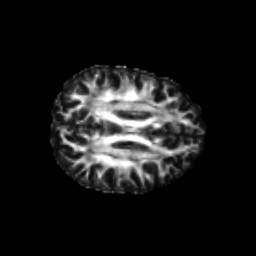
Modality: FA
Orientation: axial
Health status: healthy
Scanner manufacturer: philips
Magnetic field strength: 3 T
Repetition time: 6.964 s
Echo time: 0.092 s